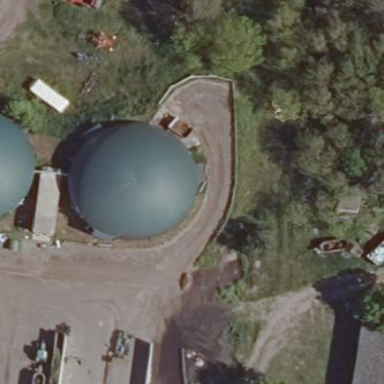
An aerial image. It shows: Storage tank that is man-made.